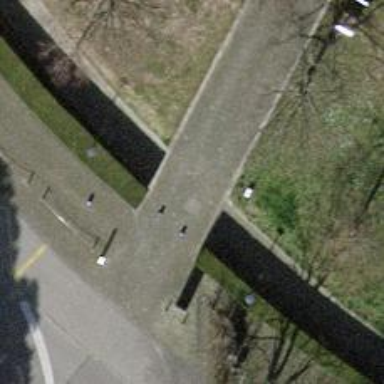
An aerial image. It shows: Footway with surface made of sett.